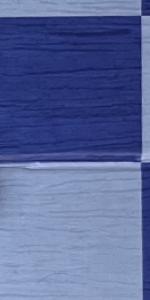
Label: Empty